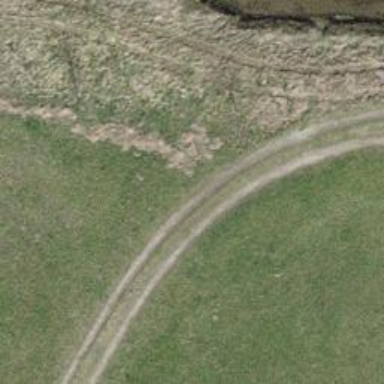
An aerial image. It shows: Track with grade3 tracktype.